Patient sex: M
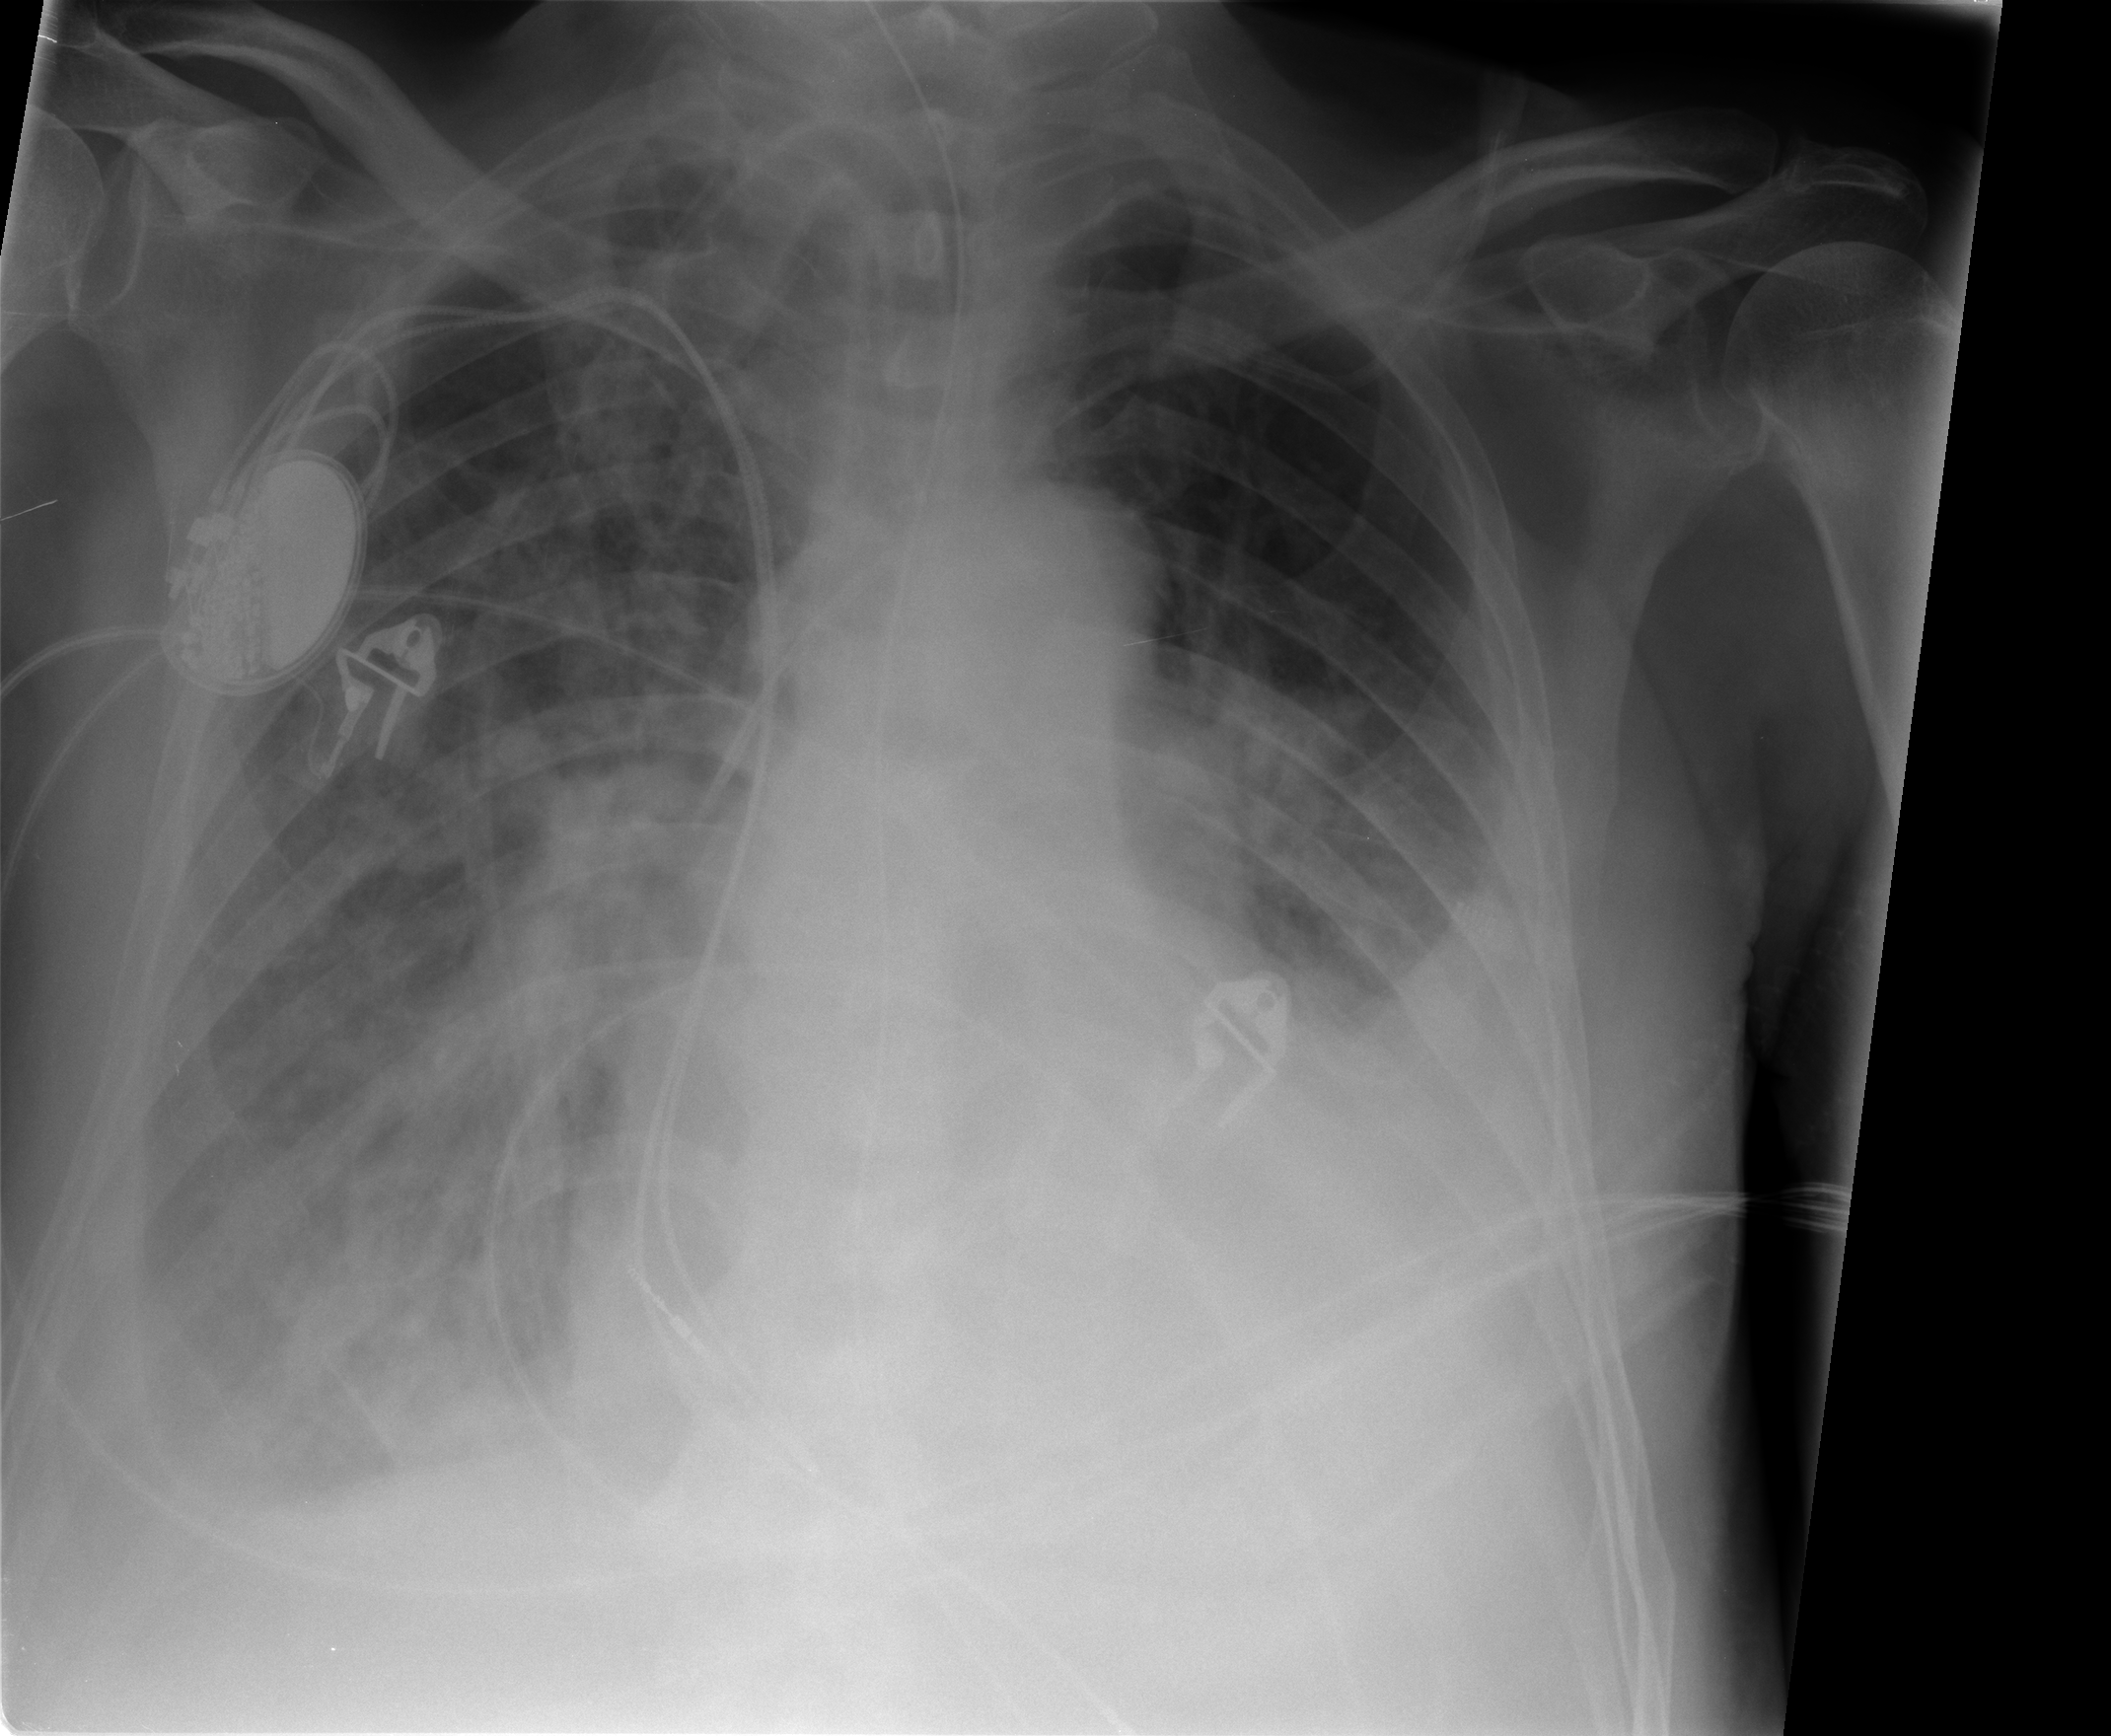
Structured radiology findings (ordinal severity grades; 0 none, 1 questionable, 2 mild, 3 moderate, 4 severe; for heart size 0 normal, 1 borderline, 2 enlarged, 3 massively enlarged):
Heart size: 2
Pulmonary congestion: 3
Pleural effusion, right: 3
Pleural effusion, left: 3
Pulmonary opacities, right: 2
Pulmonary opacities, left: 2
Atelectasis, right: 2
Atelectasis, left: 2